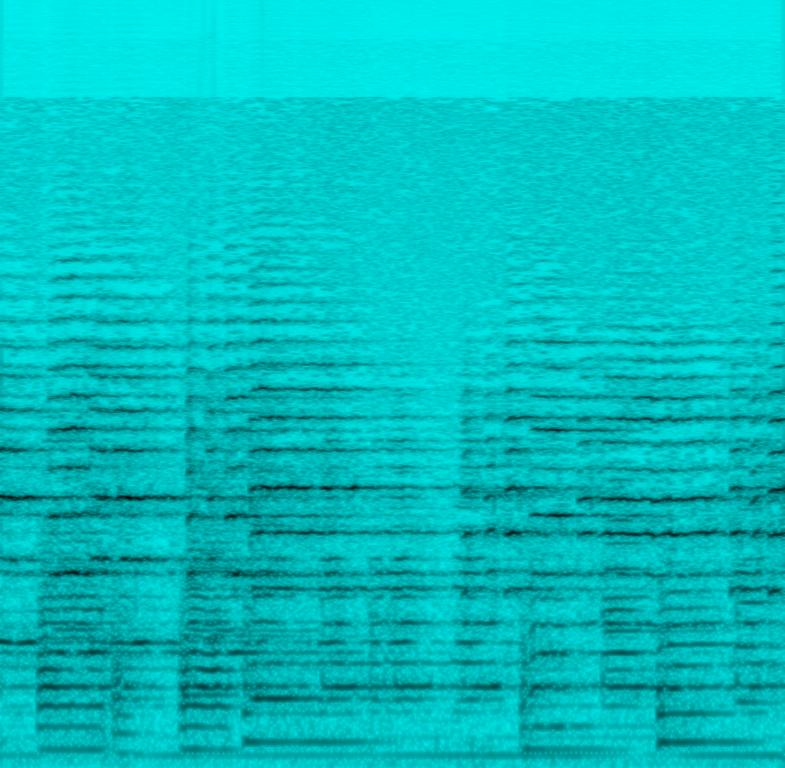
This orchestral song features a brass band. The main melody is played on the trumpet. The bass is played on a tuba. There are other brass instruments playing in harmony in the background. There is no percussion in this song. There is no voice in this song. The mood of this song is victorious. This song can be played when a champion takes the podium in a classic event such as fencing or an equestrian event.